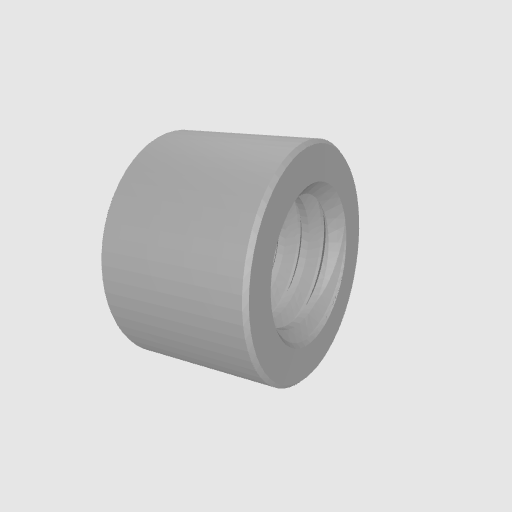
Part: Standoff6OD4